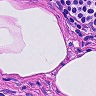
Metastatic tissue present: no